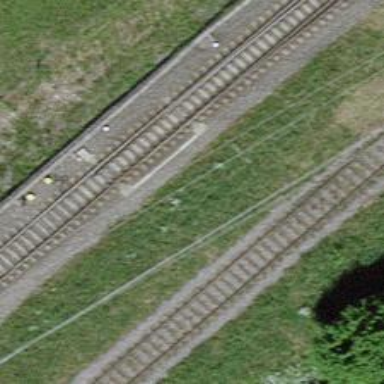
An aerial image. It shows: Single railway track with electrified contact line.